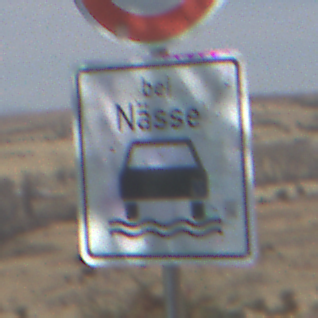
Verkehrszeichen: BeiNaesse
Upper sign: Geschwindigkeit100
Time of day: Midday
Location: Outdoor (Nature)
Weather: Clear
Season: NotSpecified
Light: Natural